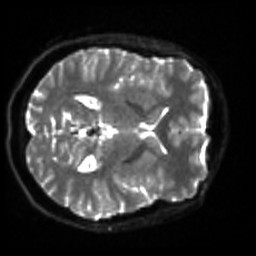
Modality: sbref
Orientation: axial
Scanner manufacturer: siemens
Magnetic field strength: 3 T
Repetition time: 4 s
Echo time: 0.0594 s